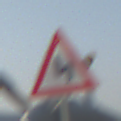
Verkehrszeichen: DoppelkurveZunaechstLinks
Umgebung: Outdoor, Special
Tageszeit: SunriseSunset
Wetter: Clear
Licht: Natural
Jahreszeit: NotSpecified
Kontrast: MediumContrast